Question: '''
@app.route("/login",methods=["GET","POST"])
def login():
form = LoginForm(request.form)
if request.method == "POST":
user_id = form.user_id.data
password_entered = form.password.data
cursor = mysql.connection.cursor()
sorgu = "Select * From users where user_id = %s"
cursor.execute(sorgu,(user_id,))
result = cursor.execute(sorgu,(user_id,))
if result > 0:
data = cursor.fetchone()
real_password = data["password"]
if sha256_crypt.verify(password_entered,real_password):
flash("Login Successful","success")
session["logged_in"] = True
user_name = data["name"]
session["name"] = user_name
session["id"] = user_id
return redirect(url_for("index"))
else:
flash("Password is Wrong","danger")
else:
flash("No Such User Can Be Found","danger")
return redirect(url_for("login"))
return render_template("login.html",form=form)
@app.route("/panel",methods = ["POST","GET"])
def userpanel():
if request.method == "GET":
cursor = mysql.connection.cursor()
query = "Select * from users where user_id = %s"
cursor.execute(query,(session["id"],))
userData = cursor.fetchone()
form = RegisterForm()
form.name.data = userData["name"]
form.email.data = userData["email"]
return render_template("userpanel.html",form = form)
'''
i try to add session for user_id but flask raise KeyError: 'id' for my query in userpanel function.
but session["name"] is working. can you help me ?

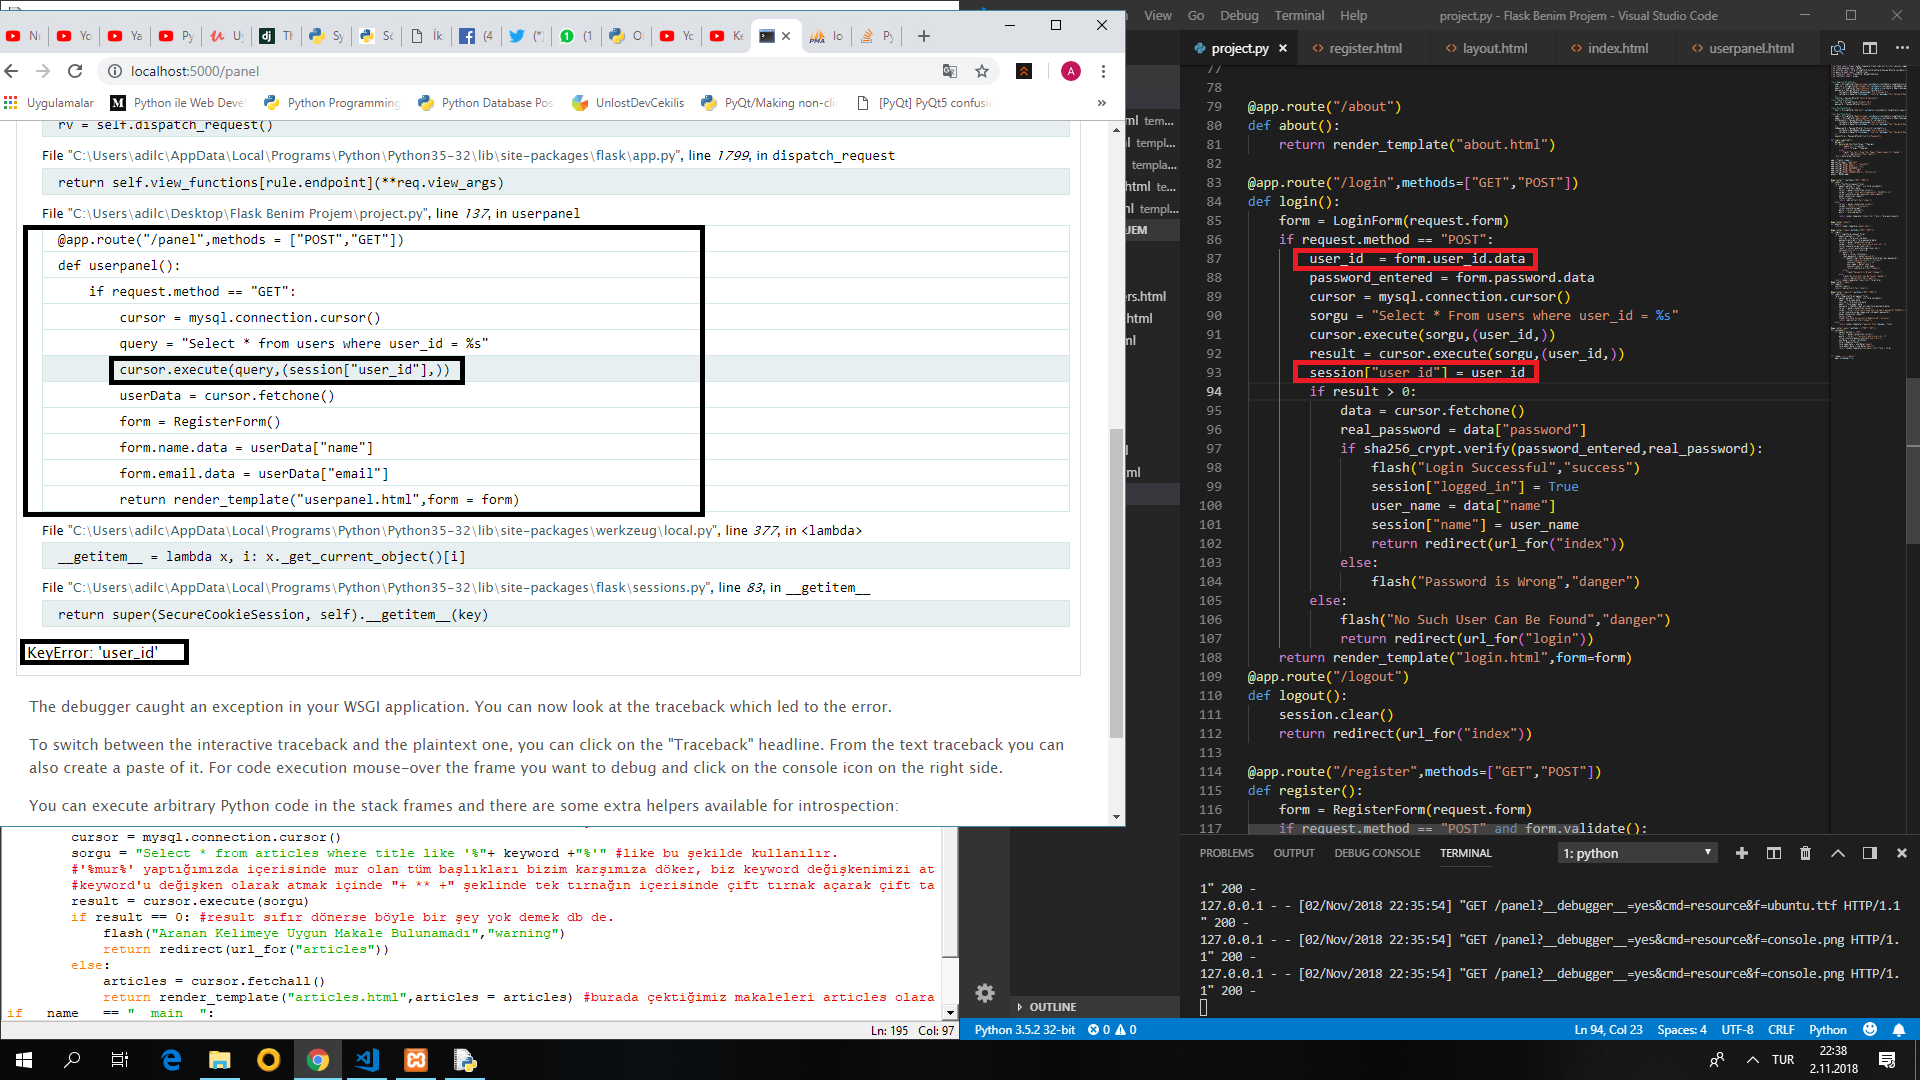
Answer: I Fixed this problem.
The session key part was added to the code after the user logged in. User_id information was added to session key when user logged out and logged in again.